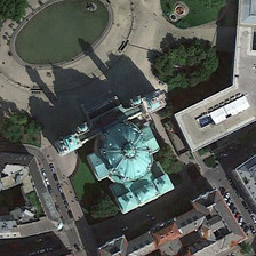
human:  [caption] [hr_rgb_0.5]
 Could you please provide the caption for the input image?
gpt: There is a green pond around the church.

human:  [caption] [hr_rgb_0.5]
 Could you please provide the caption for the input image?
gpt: There is a pond and some green trees near the church.

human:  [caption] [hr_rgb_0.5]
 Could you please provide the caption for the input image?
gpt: The pond and some green trees are near the church.

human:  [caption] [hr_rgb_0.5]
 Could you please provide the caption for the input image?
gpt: a pond and several green trees are close to a church.

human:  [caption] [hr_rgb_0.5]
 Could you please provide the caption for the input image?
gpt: A lake and several green trees are near a church.